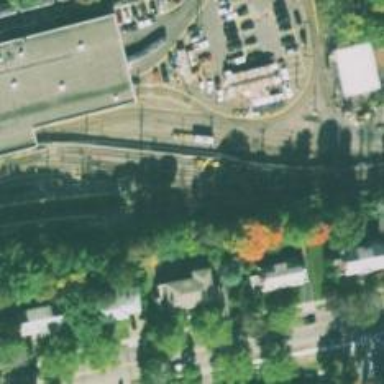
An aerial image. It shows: Light rail railway with electrified contact line.